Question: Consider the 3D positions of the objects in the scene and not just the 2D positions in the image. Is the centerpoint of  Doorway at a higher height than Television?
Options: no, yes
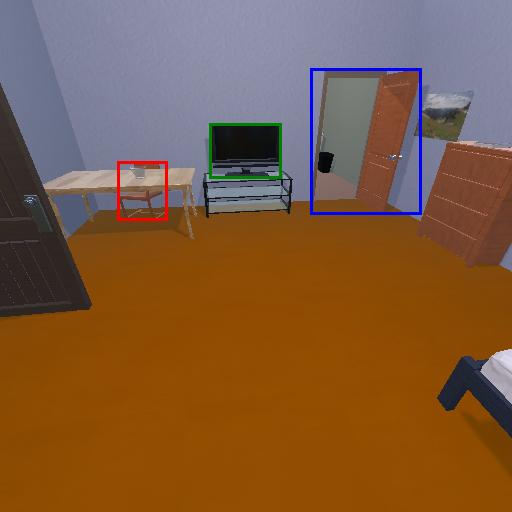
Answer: no